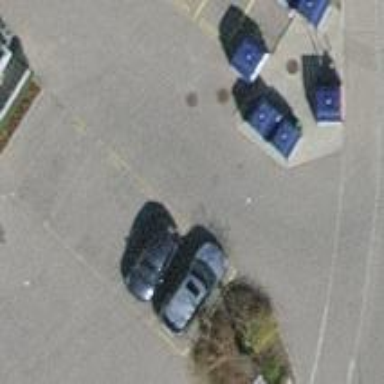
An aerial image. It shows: Parking area with asphalt surface.